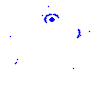
Particle: electron